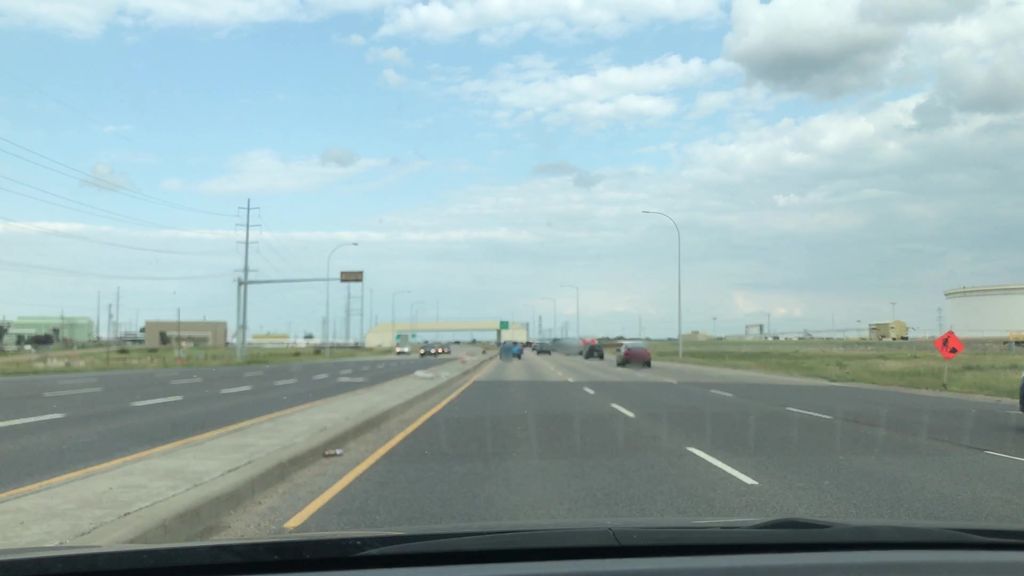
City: edmonton